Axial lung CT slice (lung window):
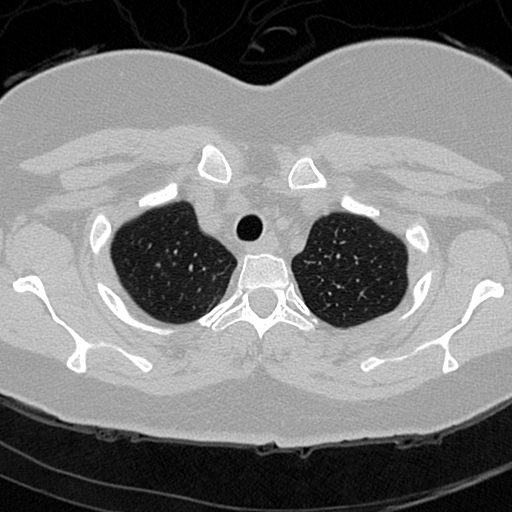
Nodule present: no